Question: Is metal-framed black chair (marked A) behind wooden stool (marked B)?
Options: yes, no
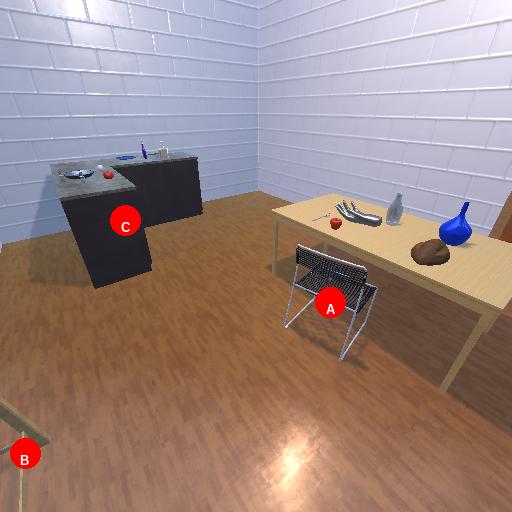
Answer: yes